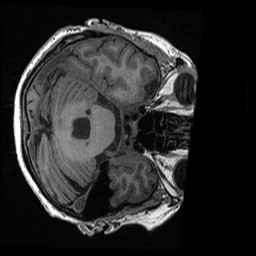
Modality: T1w
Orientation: axial
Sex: female
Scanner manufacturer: ge
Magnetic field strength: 3 T
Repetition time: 0.0064 s
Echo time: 0.00281 s